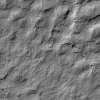
Atmospheric dust classification: not_dusty